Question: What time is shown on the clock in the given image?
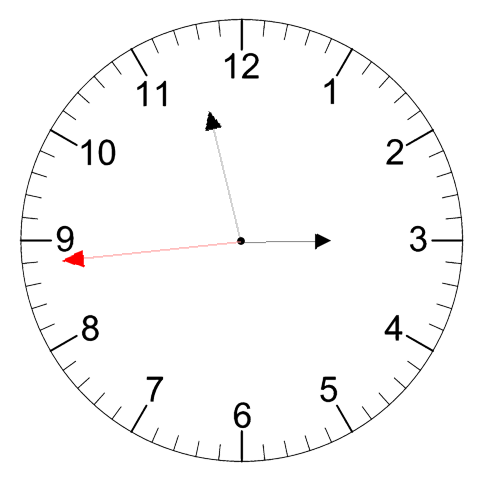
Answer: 02:57:44